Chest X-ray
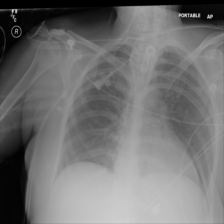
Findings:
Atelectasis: negative
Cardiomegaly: negative
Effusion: negative
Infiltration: negative
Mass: negative
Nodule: negative
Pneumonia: negative
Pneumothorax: negative
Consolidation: negative
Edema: negative
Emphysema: negative
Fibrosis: negative
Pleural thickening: negative
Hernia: negative